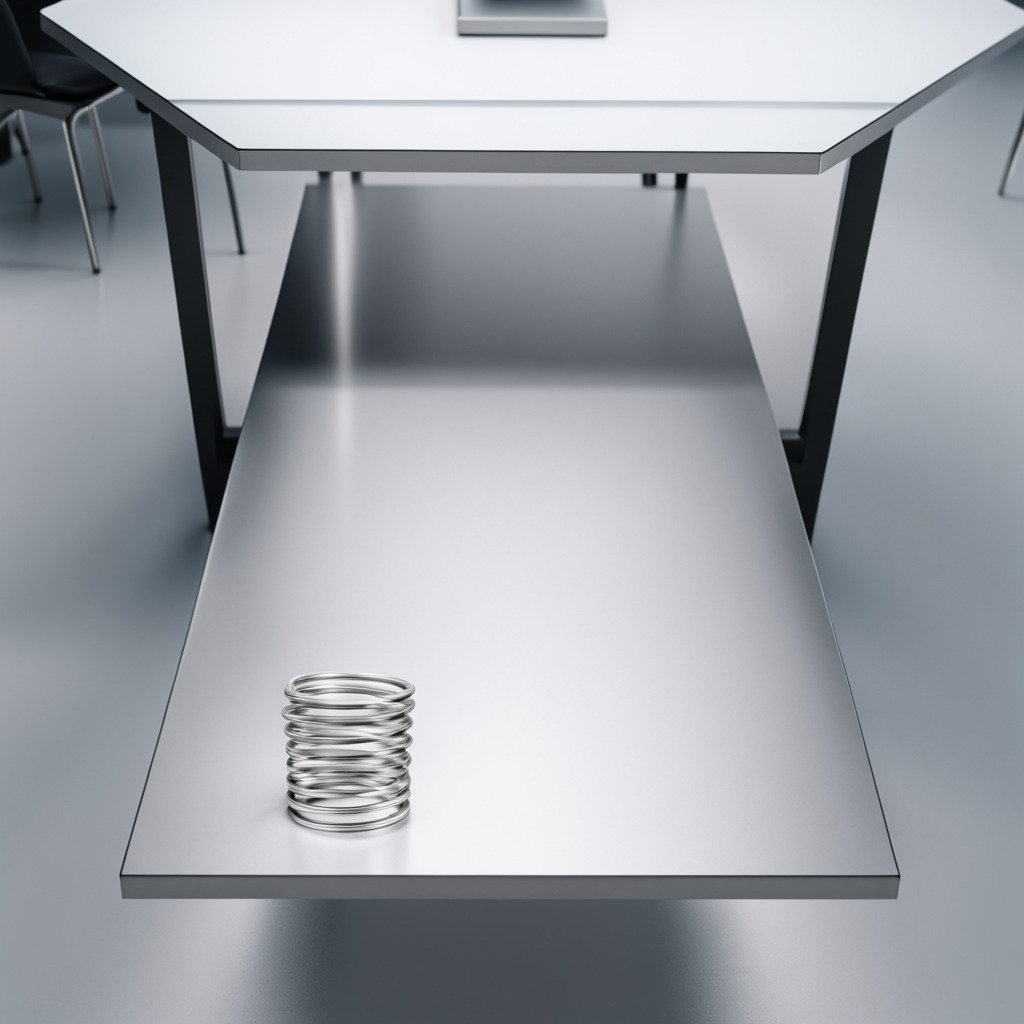
A coiled metal spring lies on the stainless steel table in a high-end prototyping lab.